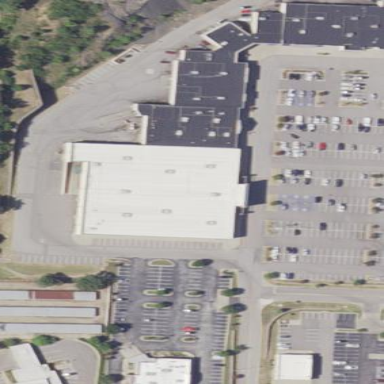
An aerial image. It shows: Building.